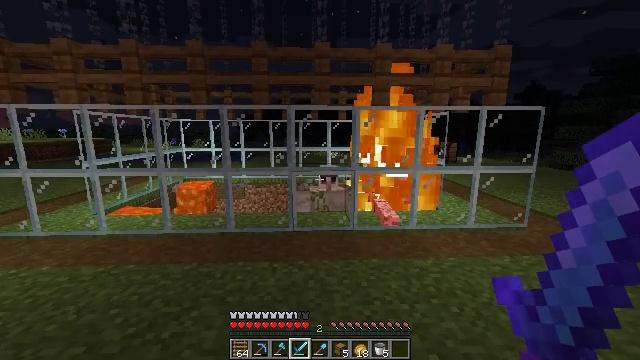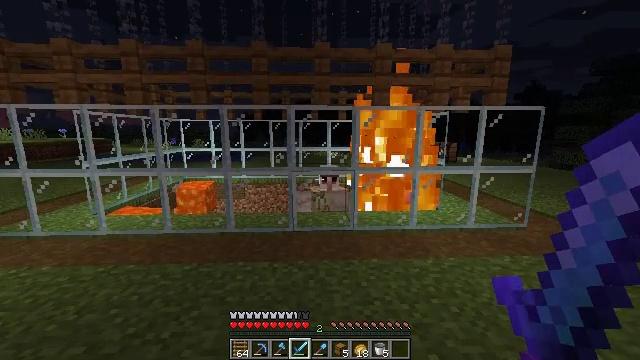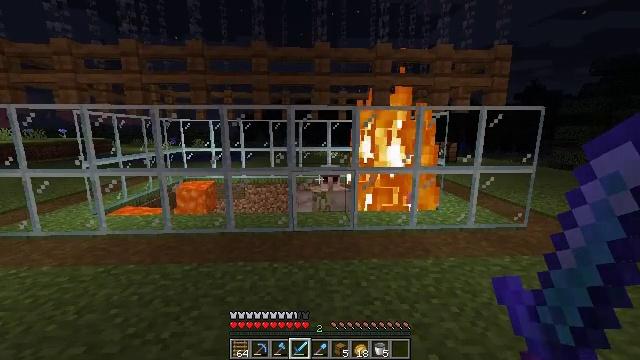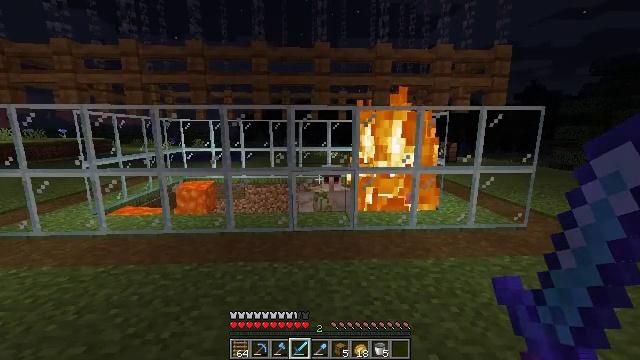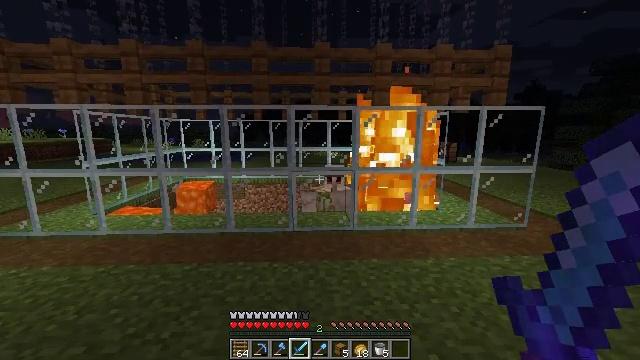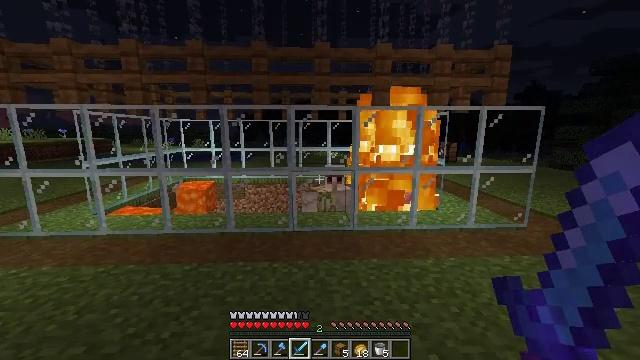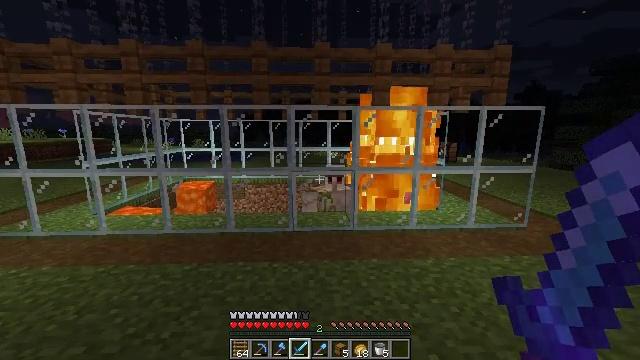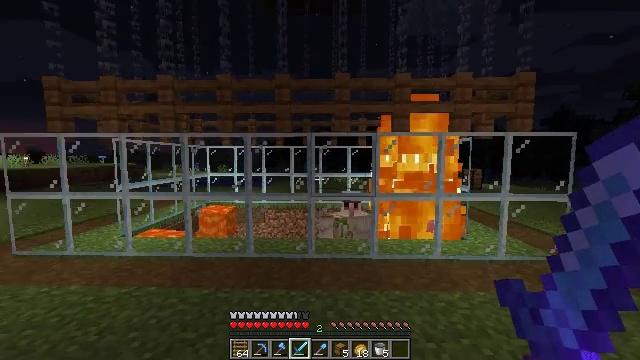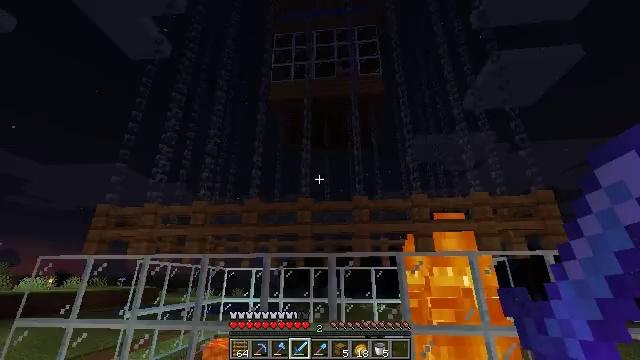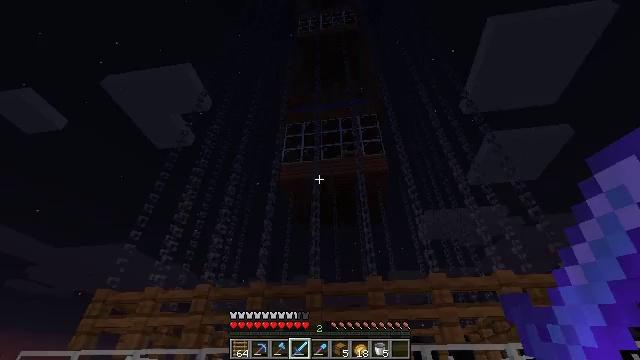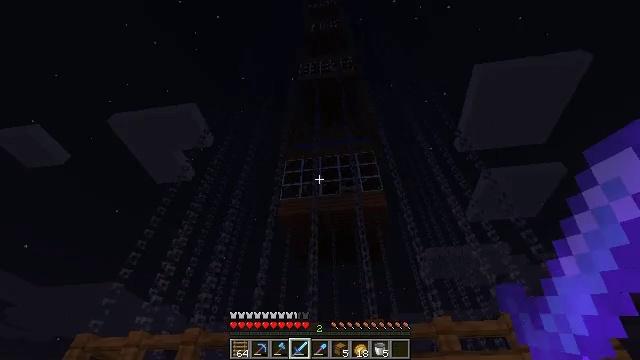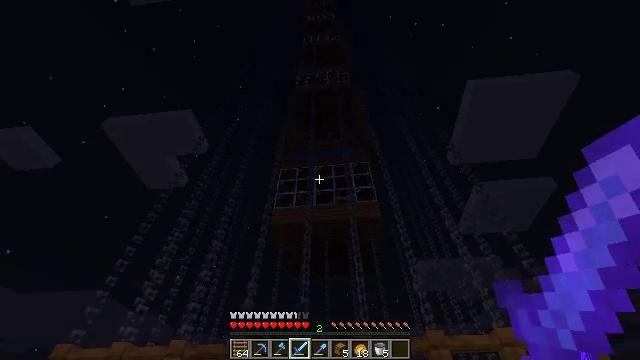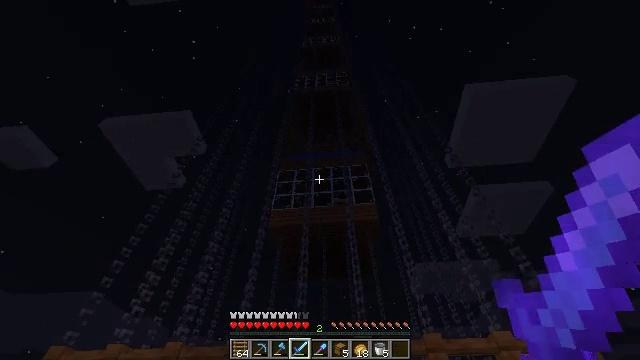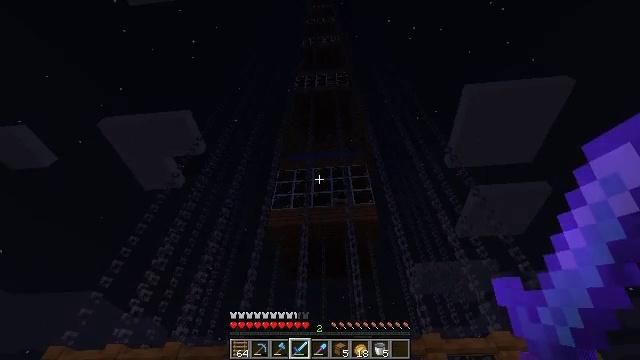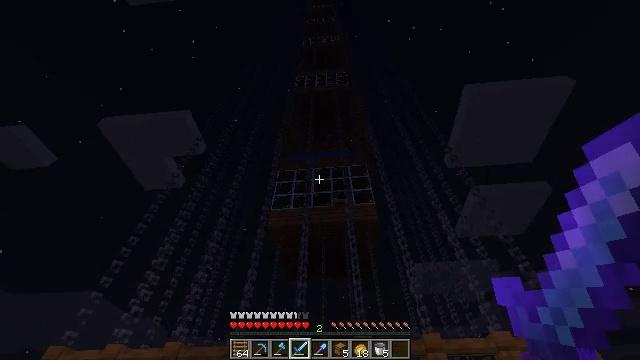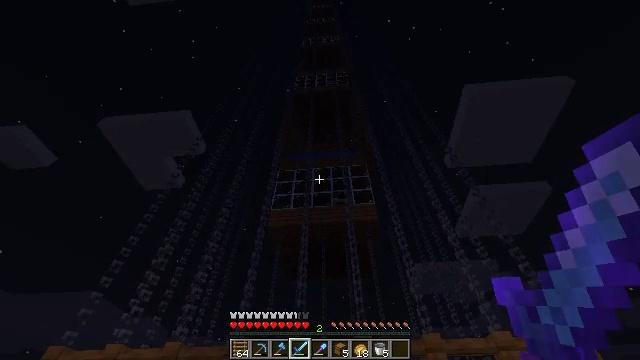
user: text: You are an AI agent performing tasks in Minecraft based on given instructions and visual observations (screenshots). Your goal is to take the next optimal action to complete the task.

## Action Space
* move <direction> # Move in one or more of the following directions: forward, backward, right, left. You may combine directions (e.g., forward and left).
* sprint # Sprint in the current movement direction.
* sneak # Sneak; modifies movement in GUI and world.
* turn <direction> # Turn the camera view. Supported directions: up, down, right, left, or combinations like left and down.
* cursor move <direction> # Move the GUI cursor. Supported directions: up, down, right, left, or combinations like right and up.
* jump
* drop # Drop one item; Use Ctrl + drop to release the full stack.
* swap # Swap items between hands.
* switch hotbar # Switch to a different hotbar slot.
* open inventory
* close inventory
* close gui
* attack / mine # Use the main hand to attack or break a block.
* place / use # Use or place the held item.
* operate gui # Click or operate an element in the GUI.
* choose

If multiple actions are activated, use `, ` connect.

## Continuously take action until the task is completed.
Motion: motion action
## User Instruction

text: Shatter the glass to collect it.
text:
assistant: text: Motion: no_op
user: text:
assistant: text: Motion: no_op
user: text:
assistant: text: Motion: no_op
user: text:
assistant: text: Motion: no_op
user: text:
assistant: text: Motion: no_op
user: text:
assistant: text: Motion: no_op
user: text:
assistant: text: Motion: turn left and up
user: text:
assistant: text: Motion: turn left and up
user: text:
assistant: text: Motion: turn left and up
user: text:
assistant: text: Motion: turn up
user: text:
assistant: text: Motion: turn right and up
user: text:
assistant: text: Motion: no_op
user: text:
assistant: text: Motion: no_op
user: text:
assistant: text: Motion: no_op
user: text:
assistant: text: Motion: no_op
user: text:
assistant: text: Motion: no_op
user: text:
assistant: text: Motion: no_op
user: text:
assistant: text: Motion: no_op
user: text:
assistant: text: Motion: no_op
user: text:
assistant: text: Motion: no_op
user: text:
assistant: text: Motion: no_op
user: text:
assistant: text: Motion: turn right and up
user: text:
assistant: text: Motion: turn up
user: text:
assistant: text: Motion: turn left and up
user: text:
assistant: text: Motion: turn left and up
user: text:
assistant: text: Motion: no_op
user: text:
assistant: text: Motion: no_op
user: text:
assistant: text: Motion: no_op
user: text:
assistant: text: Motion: no_op
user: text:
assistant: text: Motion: no_op